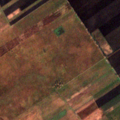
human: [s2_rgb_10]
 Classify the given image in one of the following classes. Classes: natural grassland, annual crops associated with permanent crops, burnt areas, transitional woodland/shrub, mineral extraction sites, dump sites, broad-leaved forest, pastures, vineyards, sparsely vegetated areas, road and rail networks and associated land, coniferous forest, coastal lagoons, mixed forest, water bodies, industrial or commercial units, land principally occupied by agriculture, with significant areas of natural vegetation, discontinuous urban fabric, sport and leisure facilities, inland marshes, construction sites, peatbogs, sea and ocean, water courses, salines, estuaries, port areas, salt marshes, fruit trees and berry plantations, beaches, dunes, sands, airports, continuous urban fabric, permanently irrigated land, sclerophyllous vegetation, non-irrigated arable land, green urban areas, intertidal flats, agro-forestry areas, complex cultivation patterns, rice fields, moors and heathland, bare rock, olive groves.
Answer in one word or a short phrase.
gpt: non-irrigated arable land, pastures